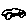
Label: car